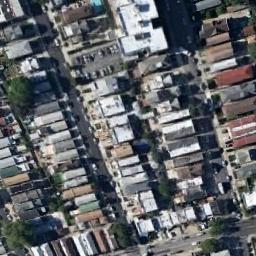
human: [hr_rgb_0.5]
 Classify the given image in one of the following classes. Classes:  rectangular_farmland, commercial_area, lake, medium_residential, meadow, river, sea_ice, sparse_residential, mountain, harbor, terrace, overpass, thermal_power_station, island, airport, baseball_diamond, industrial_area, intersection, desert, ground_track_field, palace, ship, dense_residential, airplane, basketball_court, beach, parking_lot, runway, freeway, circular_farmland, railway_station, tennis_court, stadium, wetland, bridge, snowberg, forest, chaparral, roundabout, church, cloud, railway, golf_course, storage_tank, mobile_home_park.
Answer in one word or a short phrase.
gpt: dense_residential